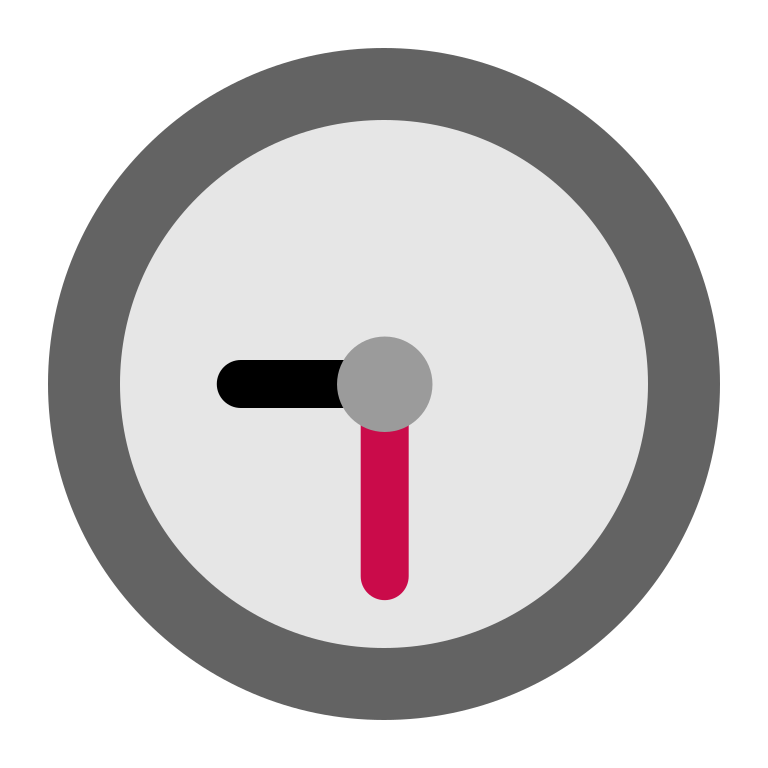
nine thirty flat